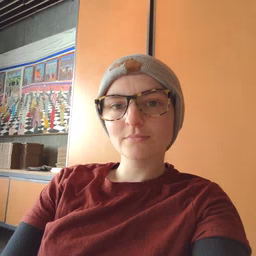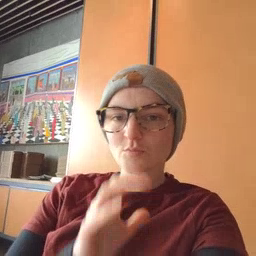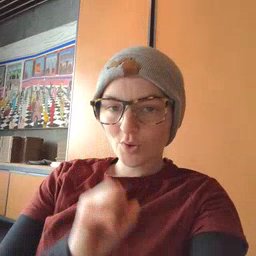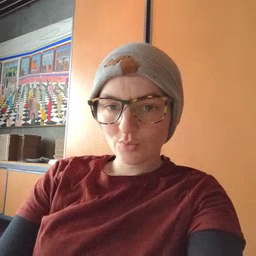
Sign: old